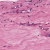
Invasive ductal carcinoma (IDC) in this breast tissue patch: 0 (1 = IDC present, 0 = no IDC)